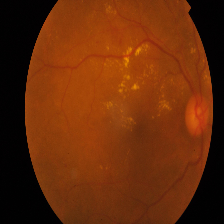
Diabetic retinopathy grade: Proliferative DR